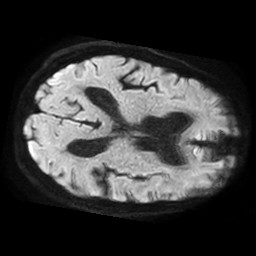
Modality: TRACE
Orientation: axial
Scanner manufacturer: philips
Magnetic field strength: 1.5 T
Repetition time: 3.481 s
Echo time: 0.07039 s